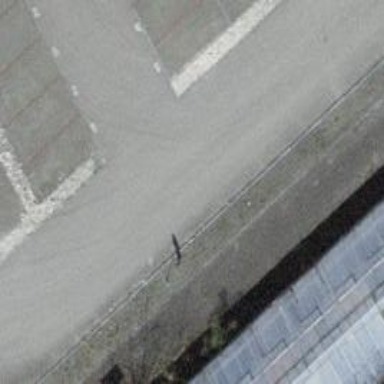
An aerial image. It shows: Road serving as parking aisle.